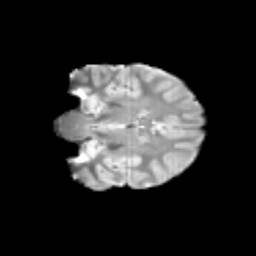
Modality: T2w
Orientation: coronal
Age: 13
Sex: female
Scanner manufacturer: siemens
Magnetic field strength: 3 T
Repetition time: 3.8 s
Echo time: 0.07 s